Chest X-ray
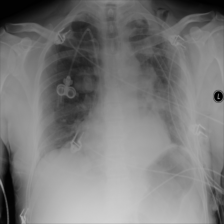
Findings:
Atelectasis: negative
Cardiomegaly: negative
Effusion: negative
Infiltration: negative
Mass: positive
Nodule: positive
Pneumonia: negative
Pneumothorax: negative
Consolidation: negative
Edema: negative
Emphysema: negative
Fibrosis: negative
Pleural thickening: negative
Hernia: negative